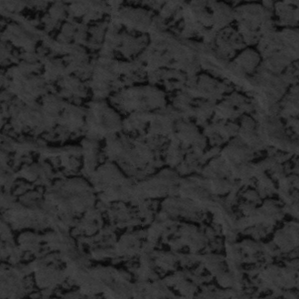
Label: frost